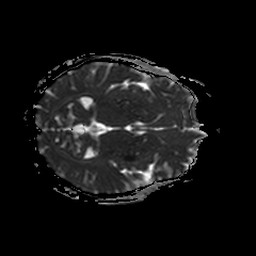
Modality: ADC
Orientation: axial
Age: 63
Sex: female
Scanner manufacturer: philips
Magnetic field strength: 3 T
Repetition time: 3.339 s
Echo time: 0.076 s